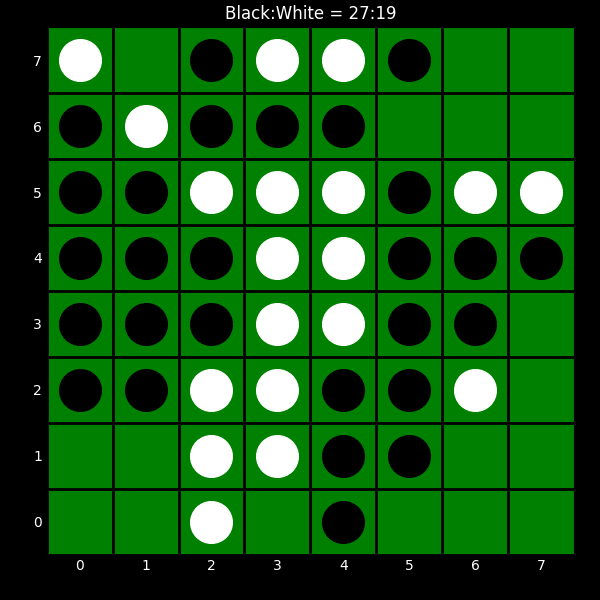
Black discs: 27
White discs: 19